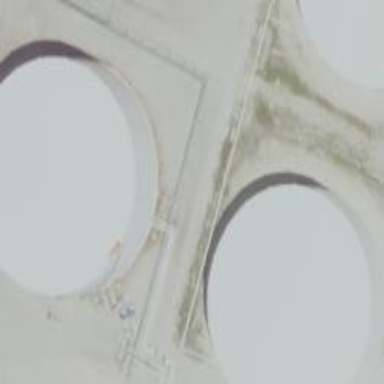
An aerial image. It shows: Building with storage tank.